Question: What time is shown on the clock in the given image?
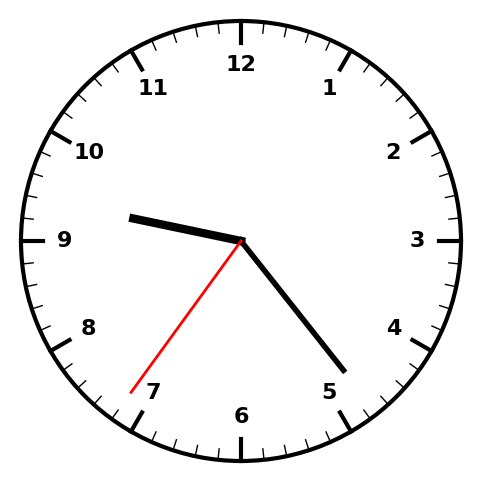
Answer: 09:23:36